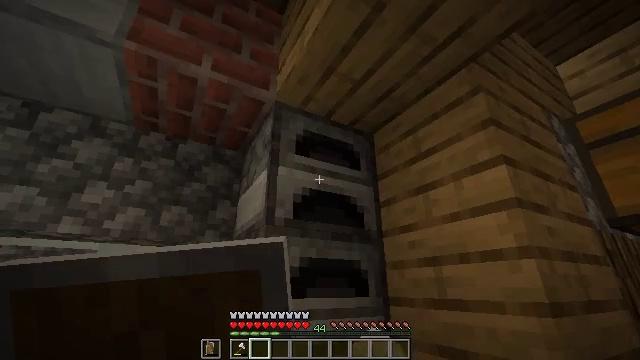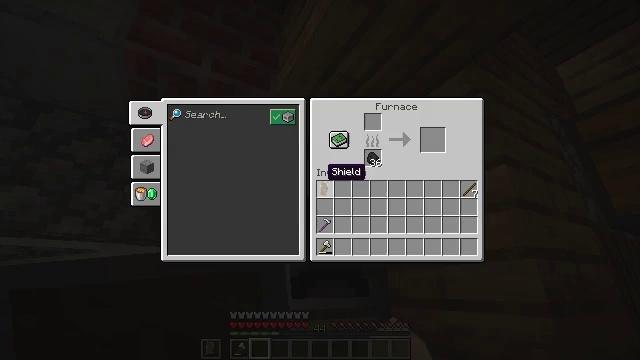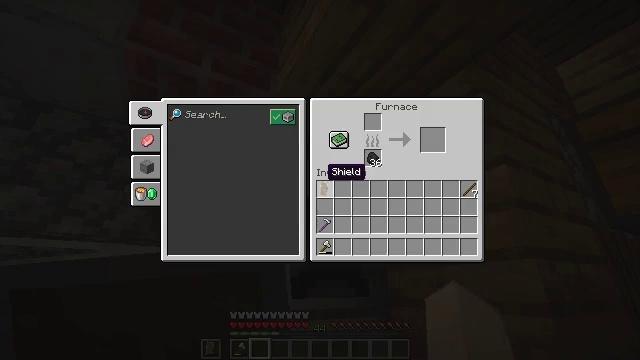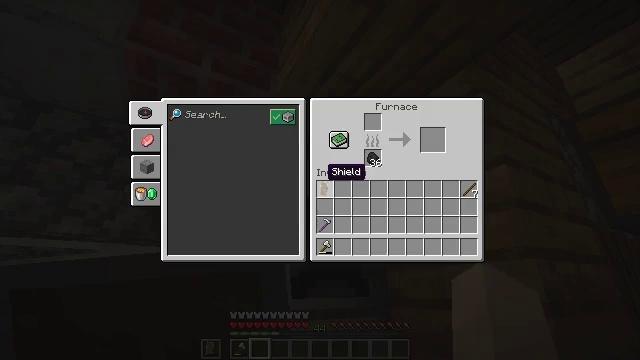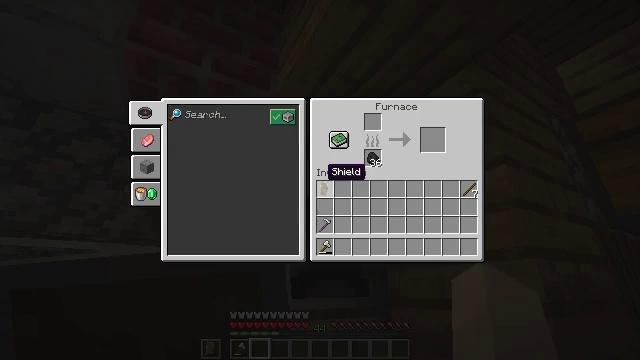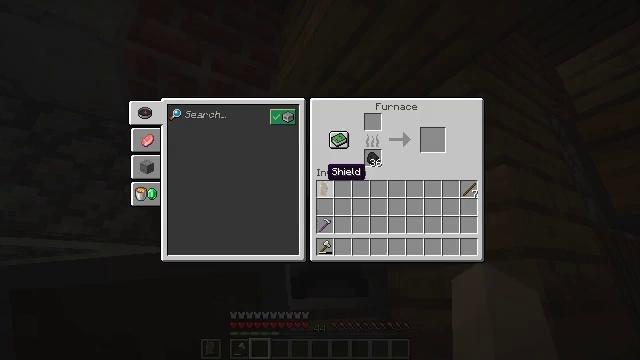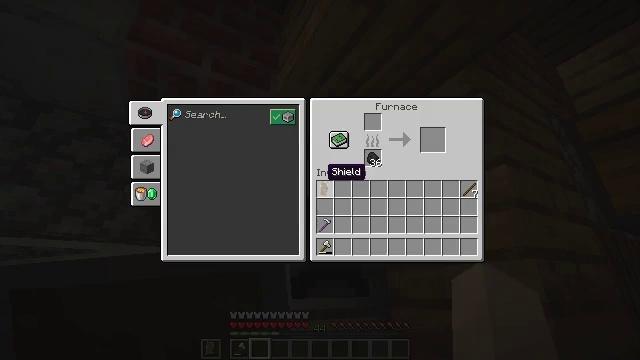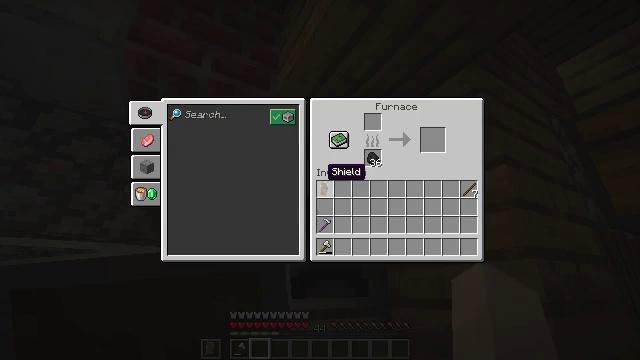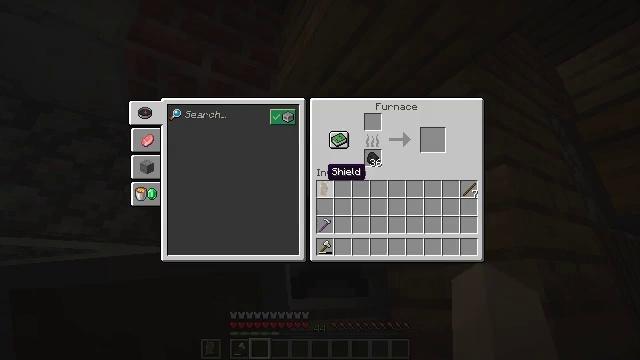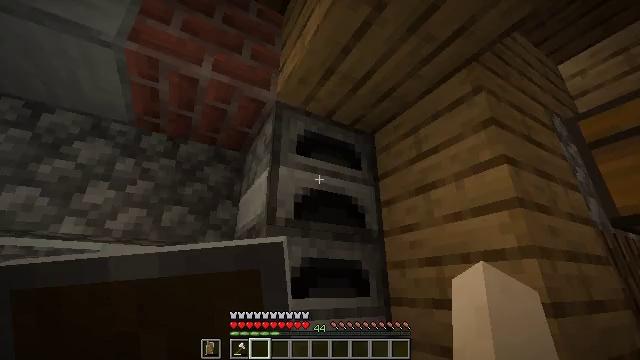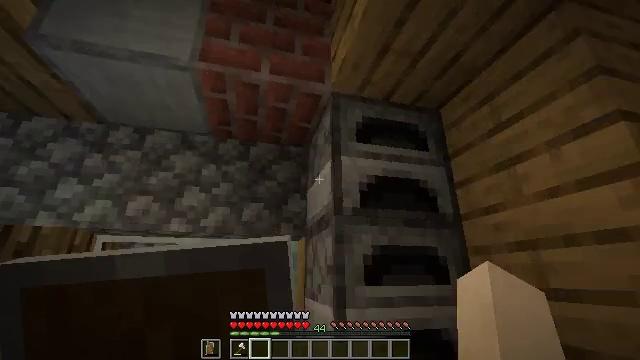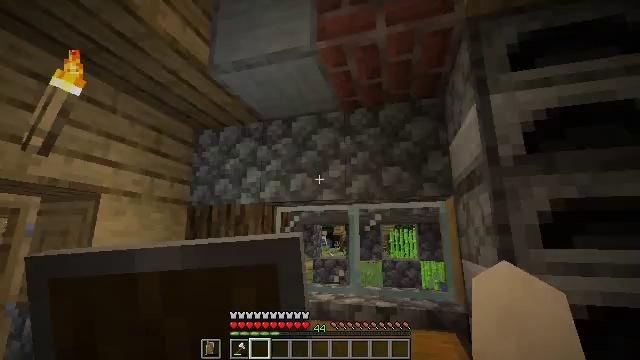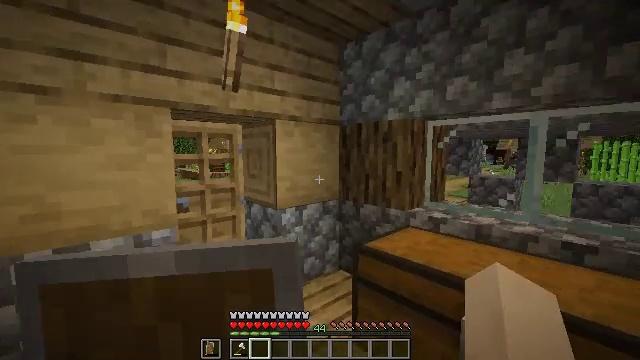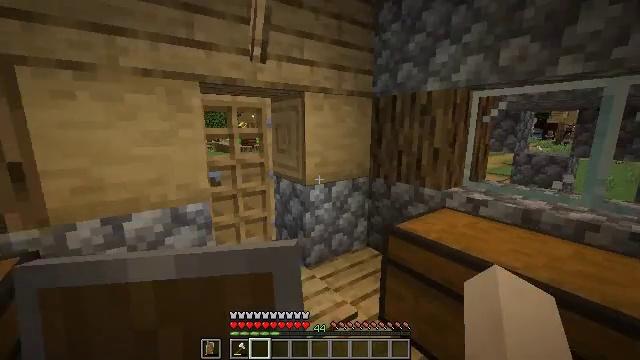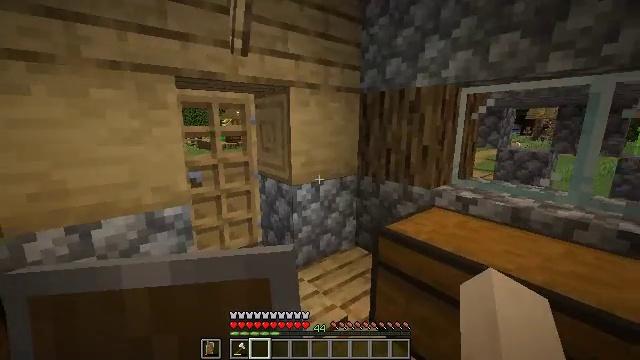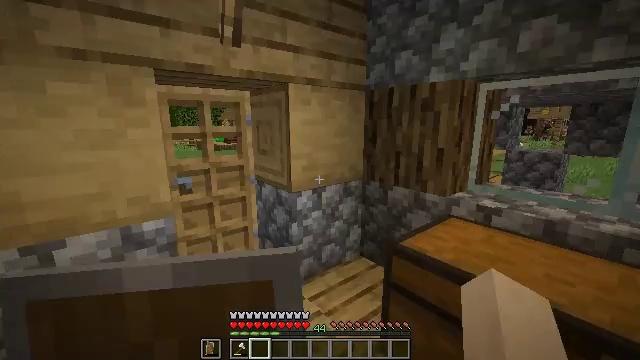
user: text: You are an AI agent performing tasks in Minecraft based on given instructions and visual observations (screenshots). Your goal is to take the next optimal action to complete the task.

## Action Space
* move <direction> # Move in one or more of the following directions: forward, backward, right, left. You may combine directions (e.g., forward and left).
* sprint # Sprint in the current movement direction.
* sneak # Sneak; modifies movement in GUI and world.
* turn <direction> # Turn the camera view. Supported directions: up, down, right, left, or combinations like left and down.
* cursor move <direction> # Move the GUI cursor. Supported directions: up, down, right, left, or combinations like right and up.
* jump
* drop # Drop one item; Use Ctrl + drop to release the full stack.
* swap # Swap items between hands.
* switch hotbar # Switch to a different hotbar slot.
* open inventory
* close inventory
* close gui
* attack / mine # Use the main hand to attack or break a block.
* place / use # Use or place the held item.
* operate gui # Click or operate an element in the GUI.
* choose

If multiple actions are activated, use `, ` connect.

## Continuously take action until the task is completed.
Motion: motion action
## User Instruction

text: Harvest a pumpkin from the field.
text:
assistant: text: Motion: no_op
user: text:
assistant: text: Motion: no_op
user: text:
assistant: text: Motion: no_op
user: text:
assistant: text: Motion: no_op
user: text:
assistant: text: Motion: no_op
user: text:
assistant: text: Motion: no_op
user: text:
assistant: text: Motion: no_op
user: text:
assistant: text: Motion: no_op
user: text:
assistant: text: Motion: close inventory
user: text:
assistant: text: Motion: turn left and down, close inventory
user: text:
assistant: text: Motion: turn left and down, close inventory
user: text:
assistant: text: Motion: move forward, turn left and down
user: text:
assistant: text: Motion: move forward, turn left and down
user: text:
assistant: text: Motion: move forward, turn right
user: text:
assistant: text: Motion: move forward
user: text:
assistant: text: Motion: move forward
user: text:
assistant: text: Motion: move forward
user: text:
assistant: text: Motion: move forward
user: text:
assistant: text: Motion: move forward, turn left and down
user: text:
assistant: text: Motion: move forward, turn left and down
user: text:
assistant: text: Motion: move forward, turn left
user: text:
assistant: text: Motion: move forward, turn left and down
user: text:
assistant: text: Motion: move forward, turn left
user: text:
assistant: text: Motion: move forward
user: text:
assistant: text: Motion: move forward
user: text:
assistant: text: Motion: move forward, turn left and up
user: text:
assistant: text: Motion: move forward, turn left and up
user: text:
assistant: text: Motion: move forward, turn left and up
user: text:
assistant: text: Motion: move forward, turn left and up
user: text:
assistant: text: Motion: move forward